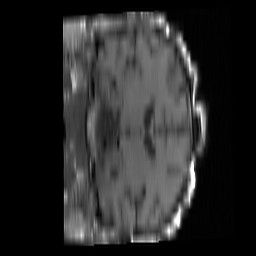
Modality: T1w
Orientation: coronal
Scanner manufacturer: ge
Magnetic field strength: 1.5 T
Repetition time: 0.45 s
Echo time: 0.009616 s